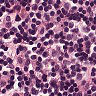
Metastatic tissue present: no